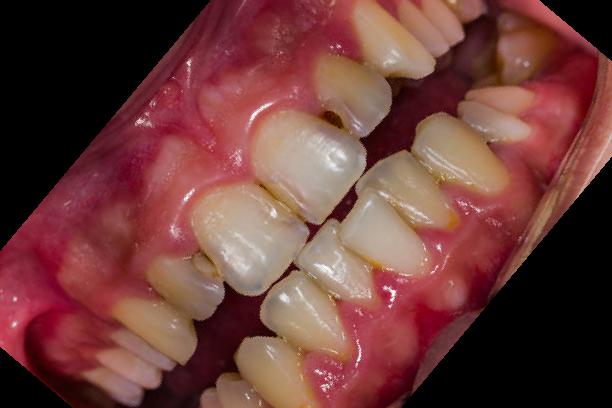
Condition: Gingivitis